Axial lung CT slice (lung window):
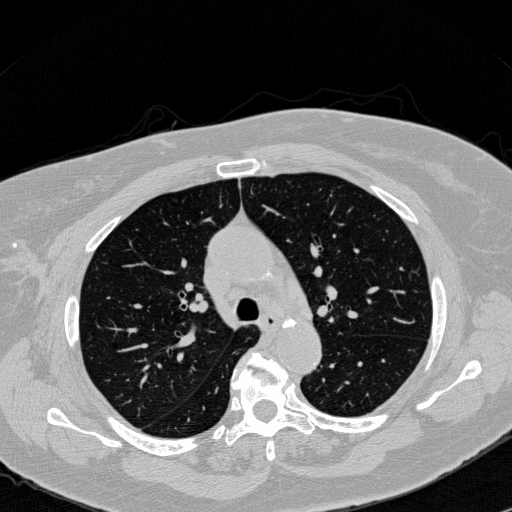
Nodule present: no